Question: I want to delete the data that expired.
'created_time' : That contain a value indicate to 'time()' function '(ex: <PHONE>)'.
'period' :That contain the period of the remain the row in database '(ex: 3 or 7 or 15 or 30 per day)'.
I want to create a query to check on all rows in the table to know the rows that expired.
The problem is I don't know how to do that, but I tried.
'''
$twentyFour = 60 * 60 * 24;
mysql_query("DELETE FROM content WHERE created_time + (period * $twentyFour ) > '" . time() . "' ");
'''
But unfortunately, did not work as I expected.
---
This is a result of row

---
I did it, by using php conditions:
'''
$twentyFour = 60 * 60 * 24;
$query = mysql_query("SELECT * FROM content");
while ($data = mysql_fetch_assoc($query)) {
if ($data['created_time'] + ($data['period'] * $twentyFour) < time()) {
mysql_query("DELETE FROM content WHERE id = $data[id]");
}
}
'''
The previous code works fine as was I want.
the problem is the previous code will occurs more server load.
I want a query to doing as the previous code does without using conditions.
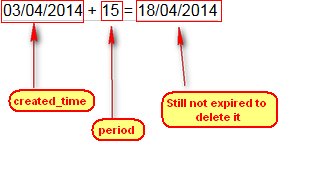
Answer: May I suggest you edit your data structure and include a new column 'delete_time'?
This 'delete_time' should contain the UNIX timestamp of when your column should be deleted calculated from your given 'period'.
---
Assuming your POST data of the 'period' is numerical value indicating the number of days to save the data for, 'delete_time' should be calculated by
'''
$delete_time = time() + $_POST['period']*24*60*60;
'''
This way, your pruning/deleting query can just be a one-liner:
'''
mysql_query("DELETE FROM content WHERE delete_time < ".time());
'''
That query deletes all rows whose 'delete_time' has passed the current 'time()'.